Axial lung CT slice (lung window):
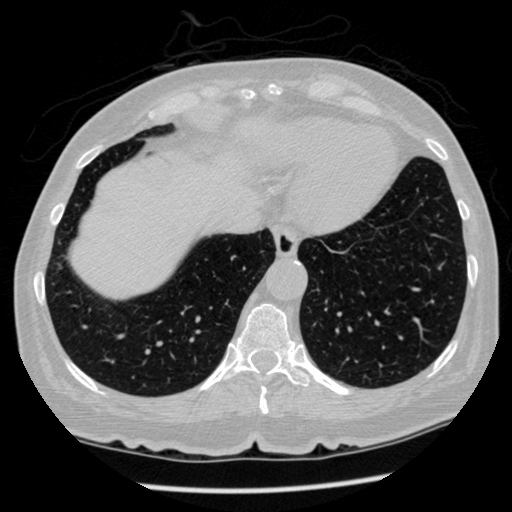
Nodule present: no